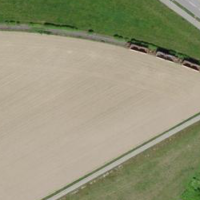
EUNIS habitat code: 25
Species observed at this site:
Daucus carota